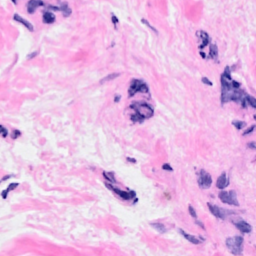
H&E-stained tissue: Breast